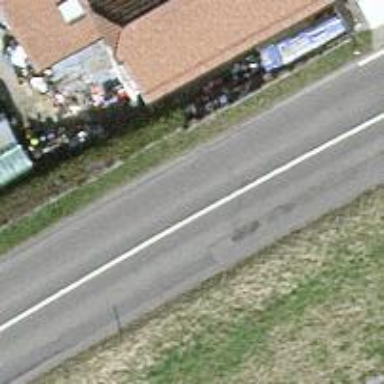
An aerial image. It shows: Primary highway.